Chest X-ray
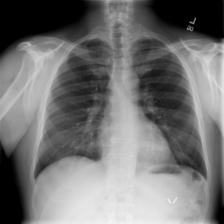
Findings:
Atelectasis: negative
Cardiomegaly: negative
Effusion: negative
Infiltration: negative
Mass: negative
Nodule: negative
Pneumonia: negative
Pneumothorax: negative
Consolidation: negative
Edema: negative
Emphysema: negative
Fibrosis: negative
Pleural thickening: negative
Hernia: negative